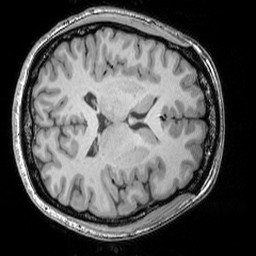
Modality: T1w
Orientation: axial
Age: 23
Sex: female
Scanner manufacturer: siemens
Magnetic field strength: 3 T
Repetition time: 1.9 s
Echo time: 0.00444 s